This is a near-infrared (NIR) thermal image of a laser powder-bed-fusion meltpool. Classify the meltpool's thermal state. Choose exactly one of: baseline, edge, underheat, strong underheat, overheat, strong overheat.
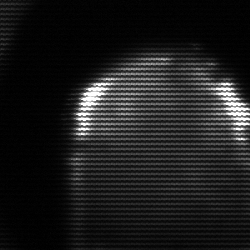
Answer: edge